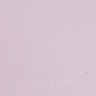
Metastatic tissue present: no